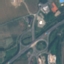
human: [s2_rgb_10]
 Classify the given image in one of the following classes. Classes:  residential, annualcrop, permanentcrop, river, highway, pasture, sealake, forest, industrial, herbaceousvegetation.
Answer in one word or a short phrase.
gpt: Highway